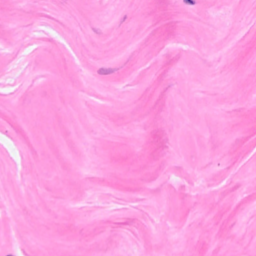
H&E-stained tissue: Breast